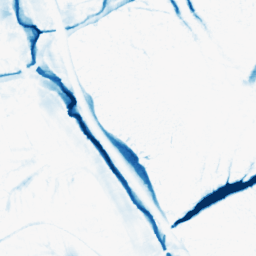
Category: morphological
Decomposition family: morphological_ellipse
Decomposition parameters: operation: closing
width: 20
height: 30
Upsampling method: linear_exact
Upsampling parameters: scale: 2
Upsampling scale: 2